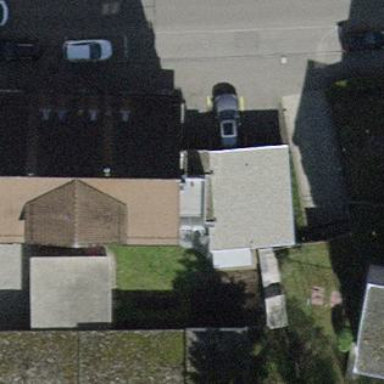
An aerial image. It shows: Garage.